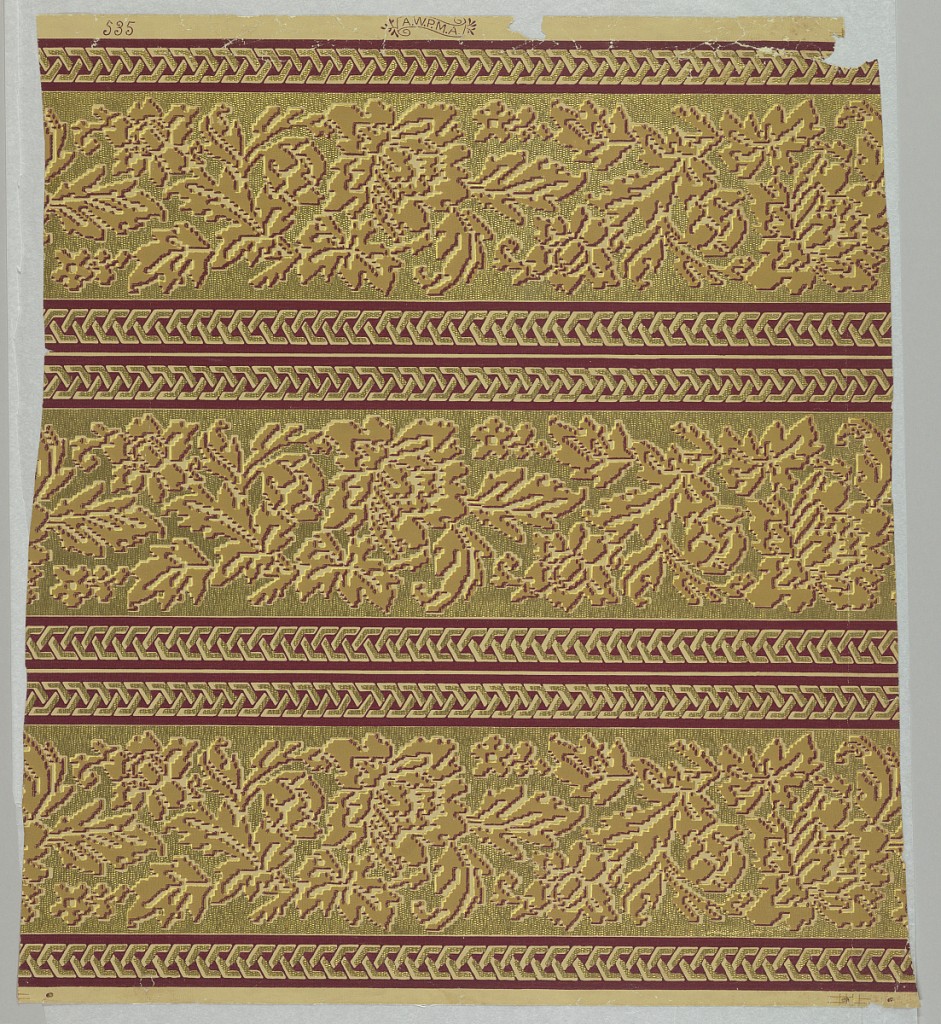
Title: Border
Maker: American Wall Paper Manufacturers' Association, 1879–1887
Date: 1879–87
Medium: Machine-printed
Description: Three panels of wallpaper border printed on one width. Bands of conventionalized flowers and foliage against an embossed and gilt ground. Above and below, narrow bands of woven, geometric strapwork against a deep red ground.